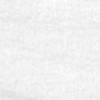
Label: no_change